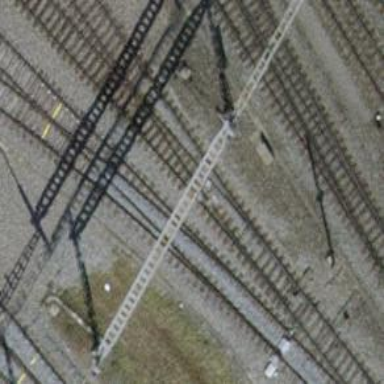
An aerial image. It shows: Railway yard with one track.